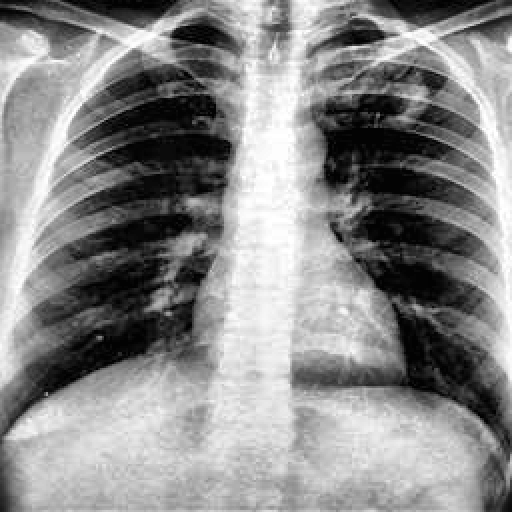
Finding: TUBERCULOSIS